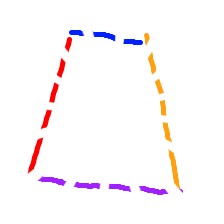
Shape: trapezoid